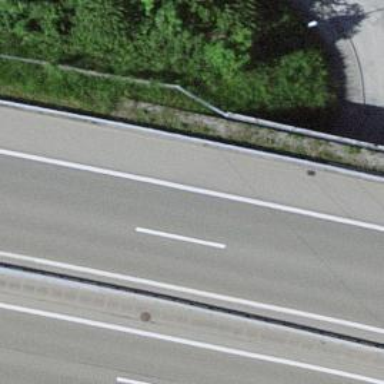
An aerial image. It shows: Motorway bridge with asphalt surface.